Question: I am developing in IOS , I use the following code to set a background to the 'navigationBar'.
'''
[self.navigationController.navigationBar setBackgroundImage:[UIImage imageNamed:@"bar-back"] forBarMetrics:UIBarMetricsDefault];
'''
And I want to add a image on 'navigationBar' and center of 'navigationBar' like the following picture.

Thanks in advance.
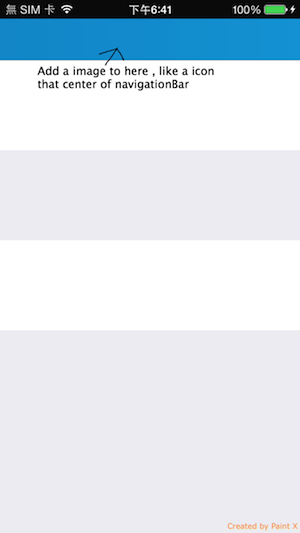
Answer: Set navigation title view like below
'''
self.navigationItem.titleView = [[UIImageView alloc] initWithImage:[UIImage imageNamed:@"img.png"]];
'''
---
if you have big image then use below code
'''
UIImage *img = [UIImage imageNamed:@"1.png"];
UIImageView *imgView = [[UIImageView alloc] initWithFrame:CGRectMake(0, 0, 30, 30)];
[imgView setImage:img];
// setContent mode aspect fit
[imgView setContentMode:UIViewContentModeScaleAspectFit];
self.navigationItem.titleView = imgView;
'''